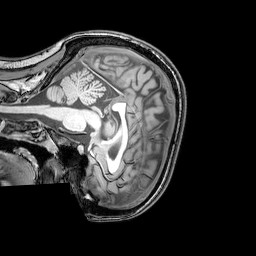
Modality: T1w
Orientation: sagittal
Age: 21
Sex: female
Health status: healthy
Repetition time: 0.081 s
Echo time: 0.037 s